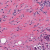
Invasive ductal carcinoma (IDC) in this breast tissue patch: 0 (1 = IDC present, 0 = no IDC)